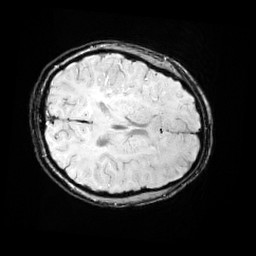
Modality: SWI
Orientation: axial
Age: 12
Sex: female
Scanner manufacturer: siemens
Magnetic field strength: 3 T
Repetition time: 0.027 s
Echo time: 0.02 s